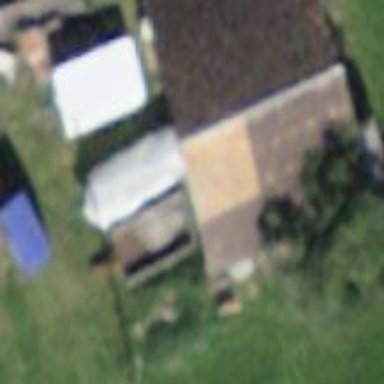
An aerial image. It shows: Rural barn.